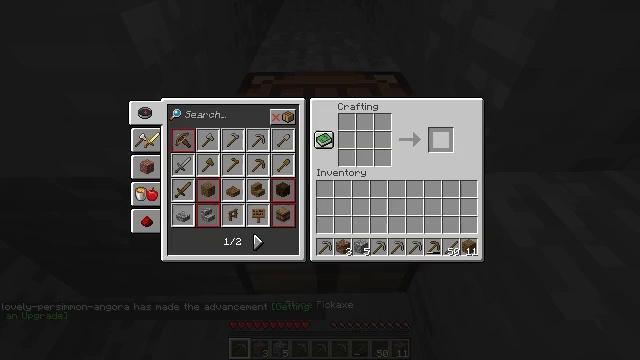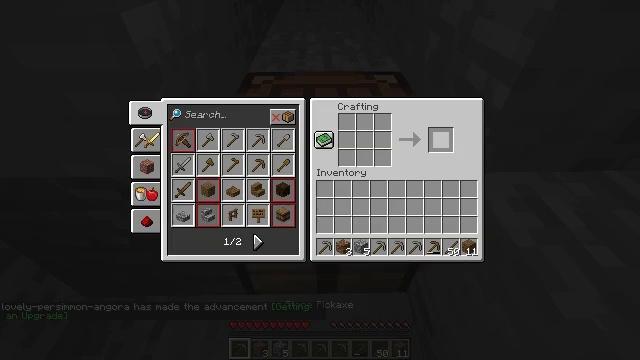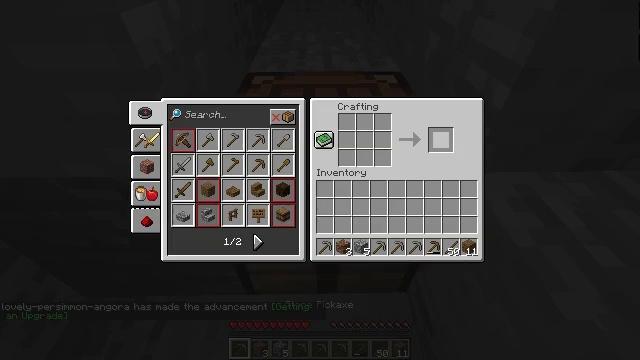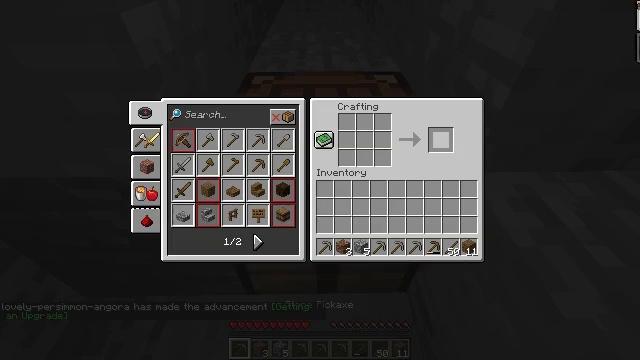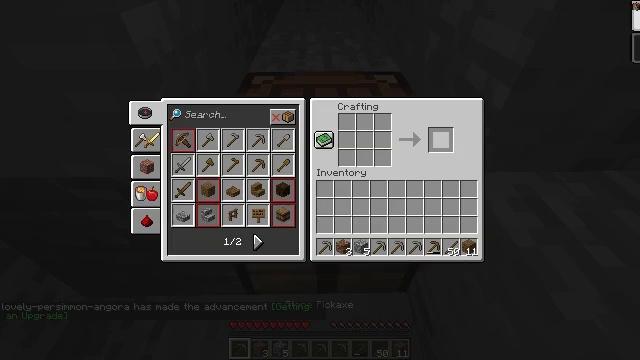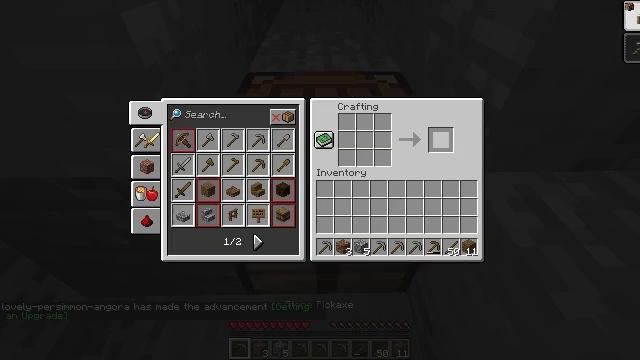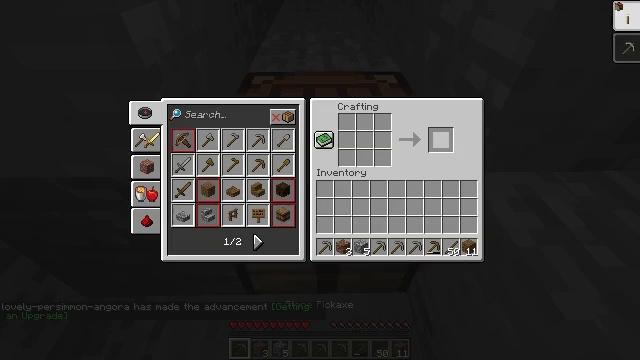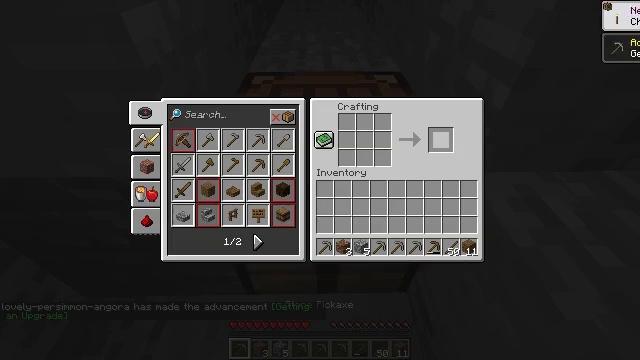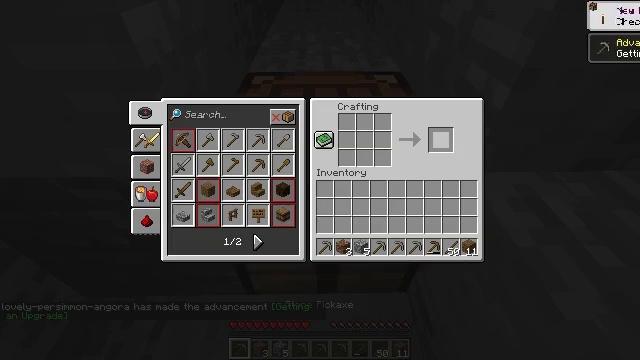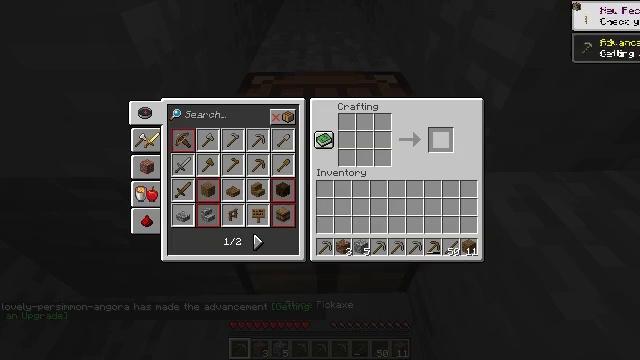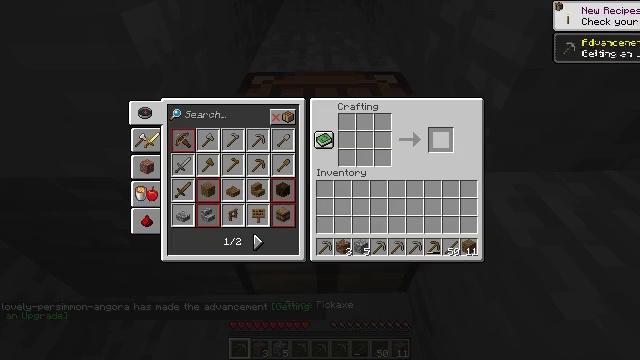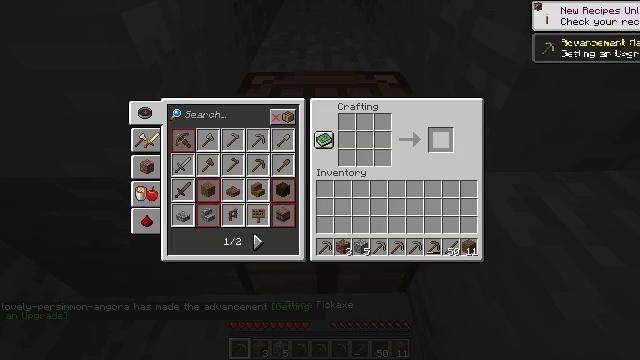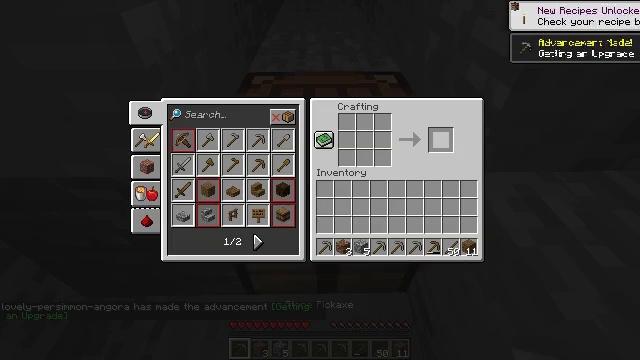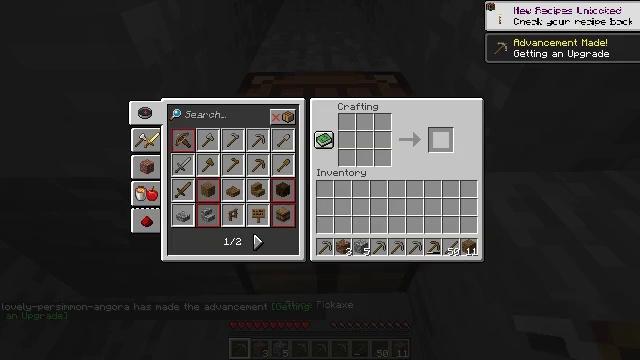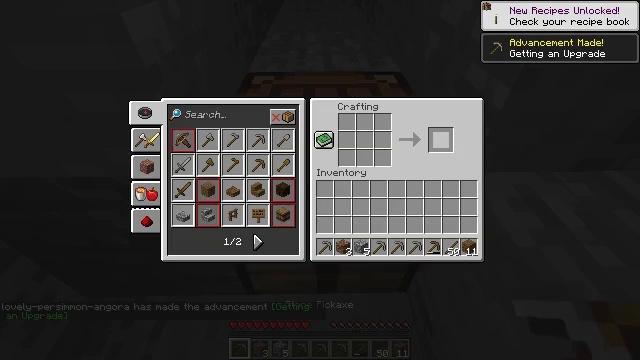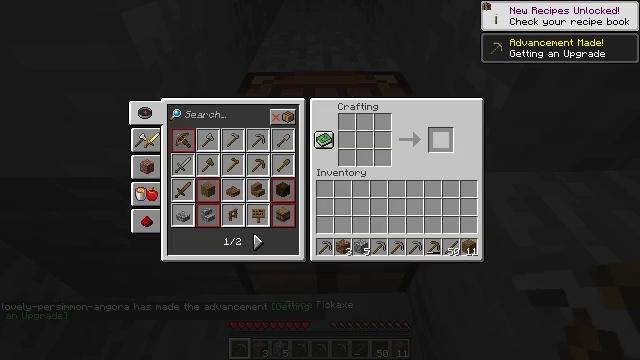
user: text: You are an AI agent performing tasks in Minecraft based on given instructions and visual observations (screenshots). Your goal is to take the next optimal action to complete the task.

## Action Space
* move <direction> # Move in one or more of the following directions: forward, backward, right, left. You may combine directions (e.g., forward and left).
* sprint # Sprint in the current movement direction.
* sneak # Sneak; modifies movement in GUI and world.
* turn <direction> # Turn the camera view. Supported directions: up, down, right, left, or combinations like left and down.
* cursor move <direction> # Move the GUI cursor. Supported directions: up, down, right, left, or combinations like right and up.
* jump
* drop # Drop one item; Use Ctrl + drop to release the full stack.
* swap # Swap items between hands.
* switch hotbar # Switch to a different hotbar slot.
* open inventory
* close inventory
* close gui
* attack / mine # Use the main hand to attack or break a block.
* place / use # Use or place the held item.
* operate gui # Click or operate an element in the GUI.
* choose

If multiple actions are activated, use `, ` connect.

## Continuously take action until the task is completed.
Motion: motion action
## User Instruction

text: Put back the crafting table.
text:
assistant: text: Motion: sneak, open gui
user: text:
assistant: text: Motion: sneak
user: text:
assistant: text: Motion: sneak
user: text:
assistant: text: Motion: sneak
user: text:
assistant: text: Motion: no_op
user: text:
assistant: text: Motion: no_op
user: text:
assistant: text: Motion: no_op
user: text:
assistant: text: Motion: no_op
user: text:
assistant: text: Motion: no_op
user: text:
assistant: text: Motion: no_op
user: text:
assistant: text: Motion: no_op
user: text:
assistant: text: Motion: no_op
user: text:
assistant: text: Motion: no_op
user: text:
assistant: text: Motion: no_op
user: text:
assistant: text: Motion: no_op
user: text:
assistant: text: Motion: no_op
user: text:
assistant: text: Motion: no_op
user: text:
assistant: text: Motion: no_op
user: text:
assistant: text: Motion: no_op
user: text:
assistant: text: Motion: no_op
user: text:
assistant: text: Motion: close gui
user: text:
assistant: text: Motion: open inventory
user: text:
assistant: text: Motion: open inventory
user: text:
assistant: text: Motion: no_op
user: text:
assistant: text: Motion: no_op
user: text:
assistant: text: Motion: no_op
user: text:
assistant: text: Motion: no_op
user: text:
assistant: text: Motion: no_op
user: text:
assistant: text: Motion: no_op
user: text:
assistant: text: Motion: no_op